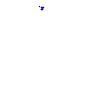
Particle: kaon